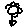
Label: flower